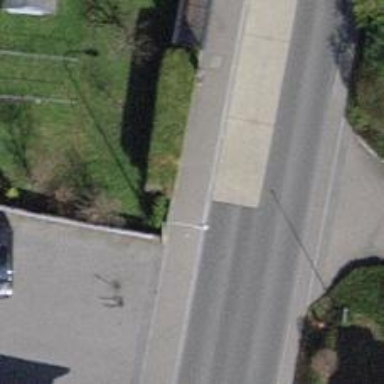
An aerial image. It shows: Asphalt sidewalk along the footway.